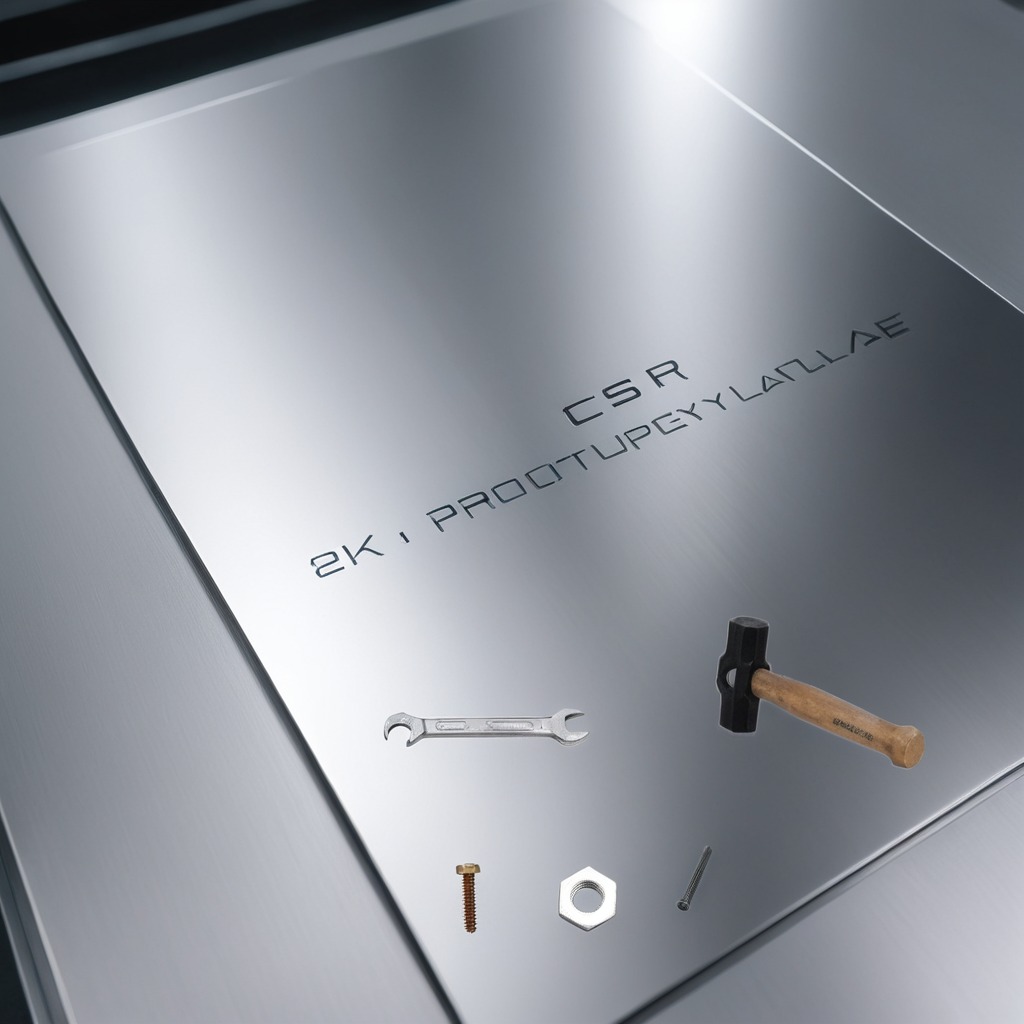
A metal machine screw, a hammer, a coiled metal spring, a metal nut, and a wrench are lying on the stainless steel table.